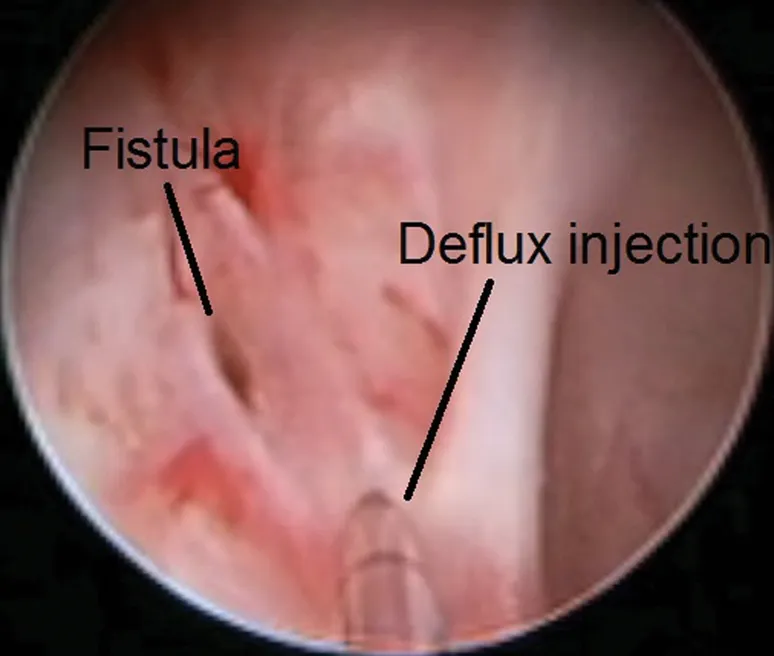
Deflux injection.
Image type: endoscopy (other_endoscopy)